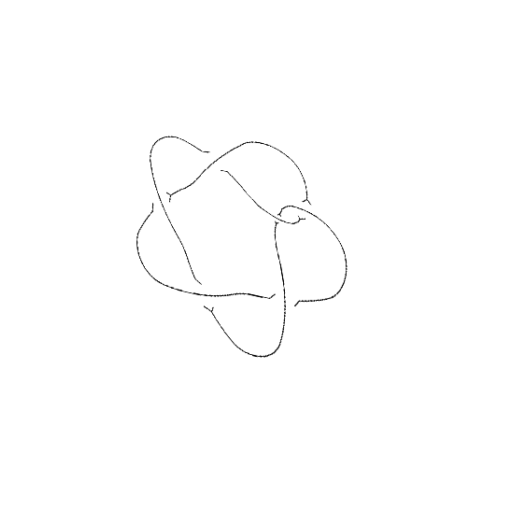
Crossing number: 6